Question: The reason I am getting this error is very odd. I will explain the error is chronological order to make it easier to understand.
Here is my JPA query and it was working perfect until I added po.customer_id to it.
'''
@Query("SELECT NEW com.htd.domain.ShopOrder(po.id, po.po_number, "
+ "po.due_date, po.customer_id, po_part.id,po_part.part_quantity, "
+ "part.id, part.part_number, part.part_description, "
+ "part.plasma_hrs_per_part, part.grind_hrs_per_part, "
+ "part.mill_hrs_per_part, part.brakepress_hrs_per_part) "
+ "FROM Po po "
+ "JOIN po.partList po_part "
+ "JOIN po_part.part part "
+ "where po.id = ?1")
List<ShopOrder> getShopOrder(Long id);
'''
ShopOrder Constructor
'''
public ShopOrder(long po_id, String po_number, LocalDate po_due_date, BigInteger customer_id,
long po_part_id, int part_quantity, long part_id,
String part_number, String part_decription, BigDecimal plasma_hrs,
BigDecimal grind_hours, BigDecimal mill_hrs,
BigDecimal breakpress_hrs) {
this.po_id = po_id;
this.po_number = po_number;
this.po_due_date = po_due_date;
this.po_part_id = po_part_id;
this.part_quantity = part_quantity;
this.part_id = part_id;
this.part_number = part_number;
this.part_decription = part_decription;
this.plasma_hrs = plasma_hrs;
this.grind_hours = grind_hours;
this.mill_hrs = mill_hrs;
this.breakpress_hrs = breakpress_hrs;
this.customer_id = customer_id;
}
'''
Picture of database table

error:
'''
Caused by: org.hibernate.QueryException: could not resolve property: customer_id of: com.htd.domain.Po
at org.hibernate.persister.entity.AbstractPropertyMapping.propertyException(AbstractPropertyMapping.java:83)
at org.hibernate.persister.entity.AbstractPropertyMapping.toType(AbstractPropertyMapping.java:77)
at org.hibernate.persister.entity.AbstractEntityPersister.toType(AbstractEntityPersister.java:1978)
at org.hibernate.hql.internal.ast.tree.FromElementType.getPropertyType(FromElementType.java:367)
at org.hibernate.hql.internal.ast.tree.FromElement.getPropertyType(FromElement.java:500)
at org.hibernate.hql.internal.ast.tree.DotNode.getDataType(DotNode.java:652)
at org.hibernate.hql.internal.ast.tree.DotNode.prepareLhs(DotNode.java:275)
at org.hibernate.hql.internal.ast.tree.DotNode.resolve(DotNode.java:219)
at org.hibernate.hql.internal.ast.tree.FromReferenceNode.resolve(FromReferenceNode.java:126)
at org.hibernate.hql.internal.ast.tree.FromReferenceNode.resolve(FromReferenceNode.java:121)
at org.hibernate.hql.internal.ast.tree.DotNode.resolveSelectExpression(DotNode.java:714)
at org.hibernate.hql.internal.ast.HqlSqlWalker.resolveSelectExpression(HqlSqlWalker.java:958)
at org.hibernate.hql.internal.antlr.HqlSqlBaseWalker.selectExpr(HqlSqlBaseWalker.java:2257)
at org.hibernate.hql.internal.antlr.HqlSqlBaseWalker.constructor(HqlSqlBaseWalker.java:2607)
at org.hibernate.hql.internal.antlr.HqlSqlBaseWalker.selectExpr(HqlSqlBaseWalker.java:2324)
at org.hibernate.hql.internal.antlr.HqlSqlBaseWalker.selectExprList(HqlSqlBaseWalker.java:2194)
at org.hibernate.hql.internal.antlr.HqlSqlBaseWalker.selectClause(HqlSqlBaseWalker.java:1476)
at org.hibernate.hql.internal.antlr.HqlSqlBaseWalker.query(HqlSqlBaseWalker.java:573)
at org.hibernate.hql.internal.antlr.HqlSqlBaseWalker.selectStatement(HqlSqlBaseWalker.java:301)
at org.hibernate.hql.internal.antlr.HqlSqlBaseWalker.statement(HqlSqlBaseWalker.java:249)
at org.hibernate.hql.internal.ast.QueryTranslatorImpl.analyze(QueryTranslatorImpl.java:278)
at org.hibernate.hql.internal.ast.QueryTranslatorImpl.doCompile(QueryTranslatorImpl.java:206)
... 54 more
'''
I am rather confused on why a column in the table I am calling is not recognized. I have played with this for a while but it feels like I am chasing my tail.
-------UPDATE-------
'''
public ShopOrder(long po_id, String po_number, LocalDate po_due_date, long customer_id,
long po_part_id, int part_quantity, long part_id,
String part_number, String part_decription, BigDecimal plasma_hrs,
BigDecimal grind_hours, BigDecimal mill_hrs,
BigDecimal breakpress_hrs) {
'''
I noticed my other variables that were BigInt in my tables were Long in my constructor. Therefore I changed customer_id to Long but I still got the same error.
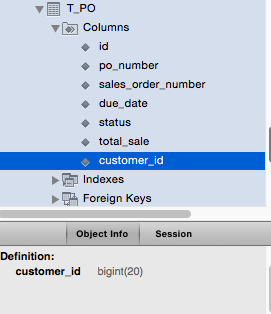
Answer: You don't have a 'customer_id' property in your entity ('Po' class).
You should have something like this:
'''
@Entity
public class Po {
// ...
@Basic
long customer_id;
// ...
}
'''